Interaction volume radius: 5 \u00c5
Interaction volume height: 30 \u00c5
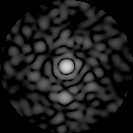
Disorder parameter: 0.81